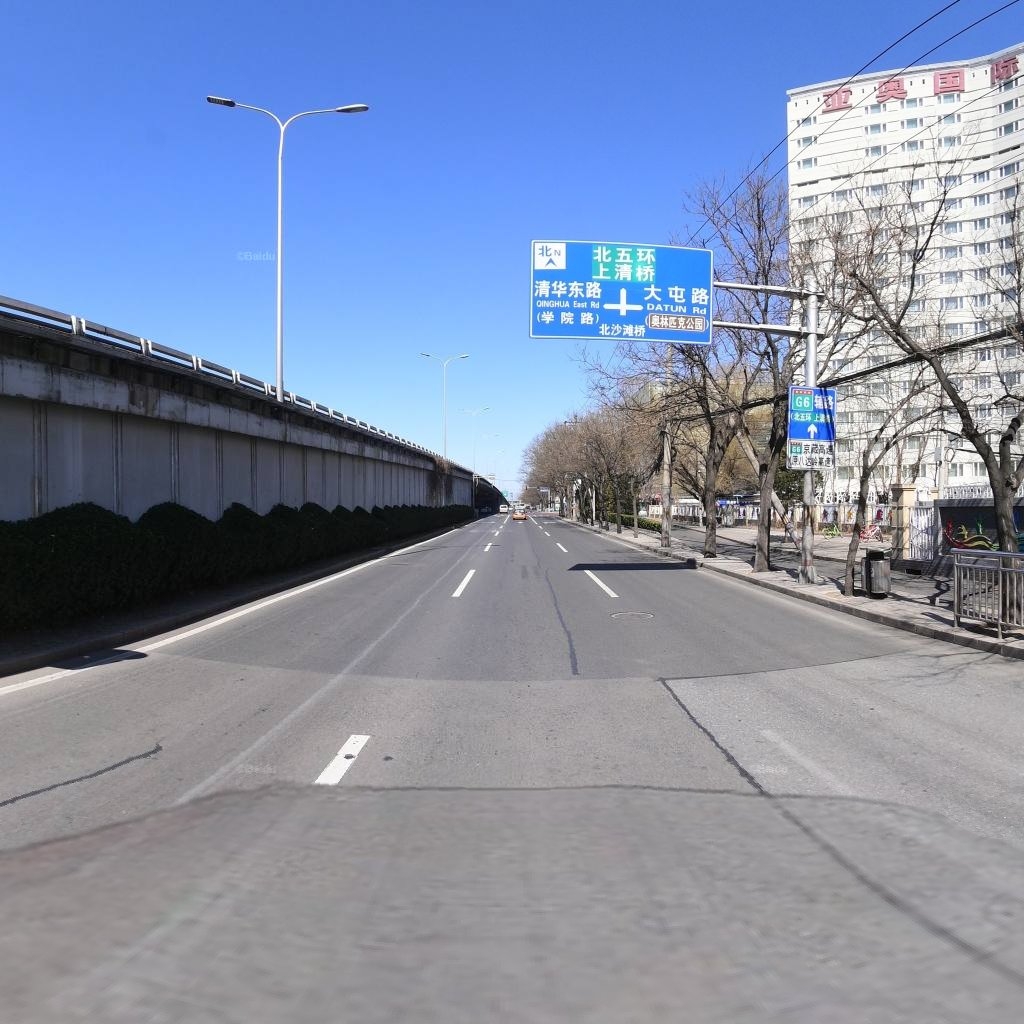
Region: Chaoyang
Road damage annotations: transverse patch, longitudinal patch, longitudinal patch, longitudinal patch, manhole cover